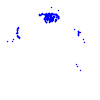
Particle: electron